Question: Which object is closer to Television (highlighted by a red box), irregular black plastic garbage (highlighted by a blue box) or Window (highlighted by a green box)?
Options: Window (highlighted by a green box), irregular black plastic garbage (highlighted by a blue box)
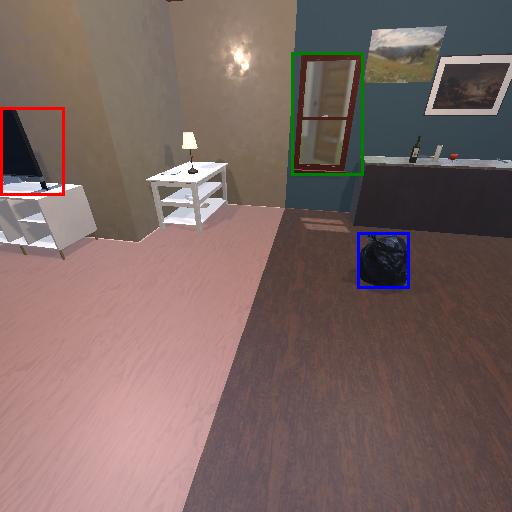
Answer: Window (highlighted by a green box)